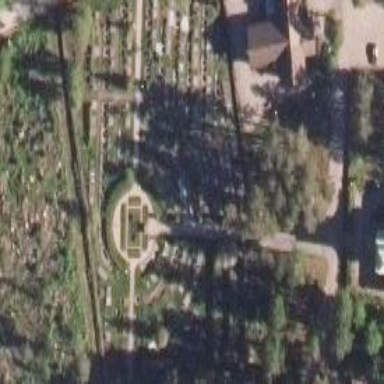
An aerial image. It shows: Graveyard.